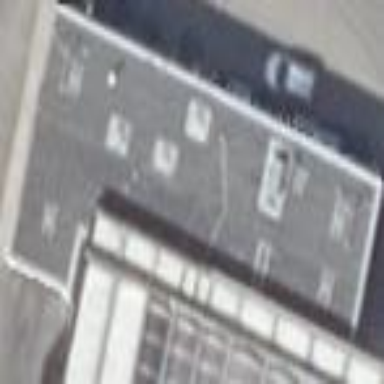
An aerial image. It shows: Building with flat roof used as fuel station.